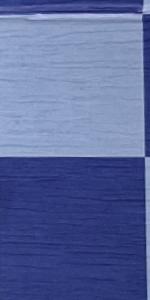
Label: Empty